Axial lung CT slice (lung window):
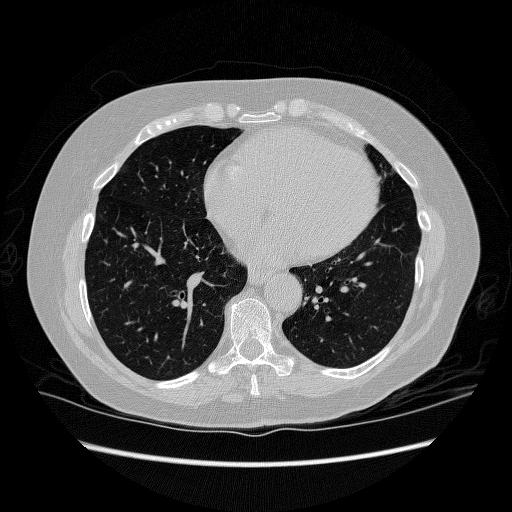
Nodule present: no